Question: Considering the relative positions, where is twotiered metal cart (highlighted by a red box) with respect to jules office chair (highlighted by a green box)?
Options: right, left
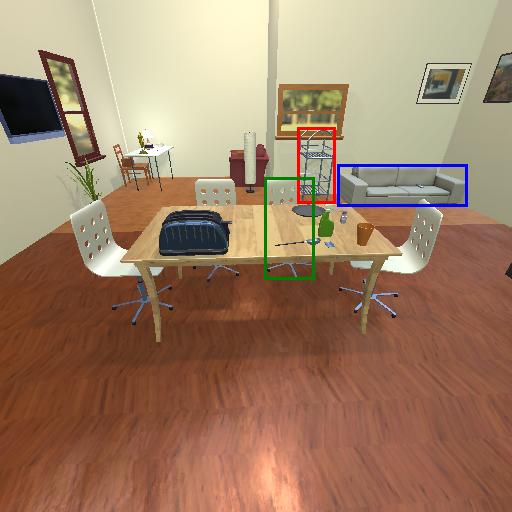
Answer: right